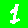
Digit: 1